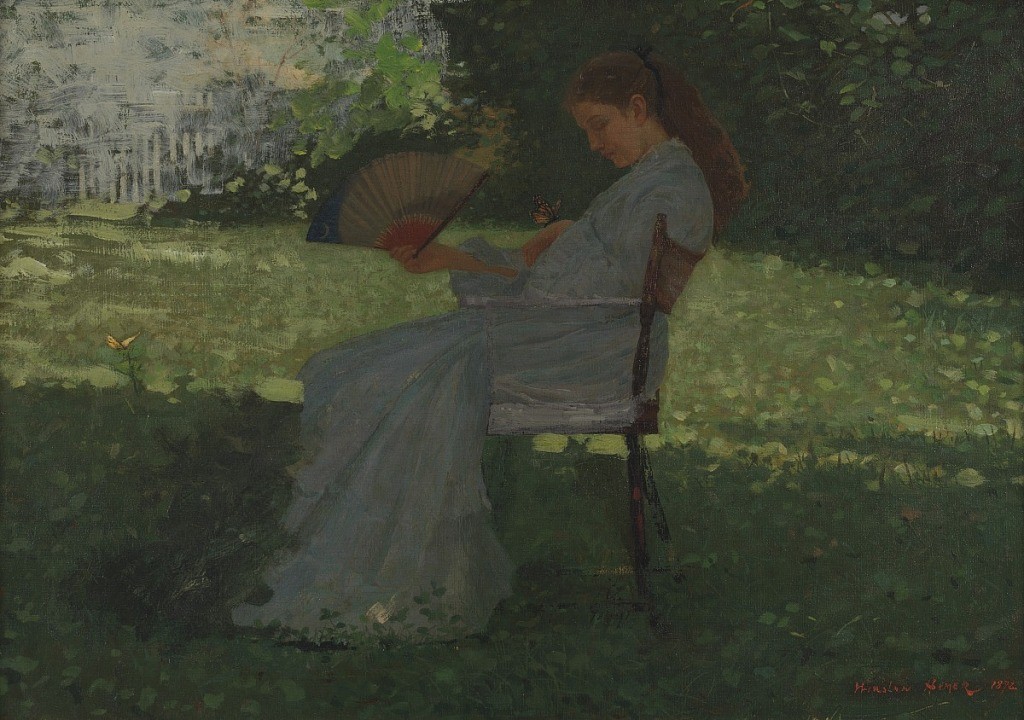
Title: The Butterfly
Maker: Winslow Homer, American, 1836–1910
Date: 1872
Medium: Brush and oil paint on canvas
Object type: Painting
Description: Horizontal view of woman in profile, holding  a fan in her right hand and sitting in a folding chair on a shaded spot of lawn;  tree foliage in background.  She gazes down on a butterfly resting  on the back of her left hand; another butterfly flits above the lawn  near the left edge of picture.